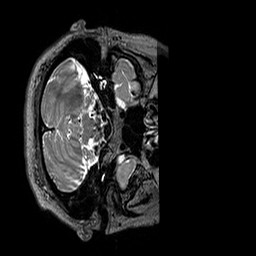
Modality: T2w
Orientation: axial
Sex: female
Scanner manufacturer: siemens
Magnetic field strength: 3 T
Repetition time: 3.2 s
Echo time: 0.409 s